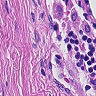
Metastatic tissue present: no